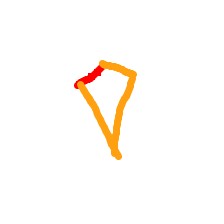
Shape: kite